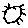
Label: sun